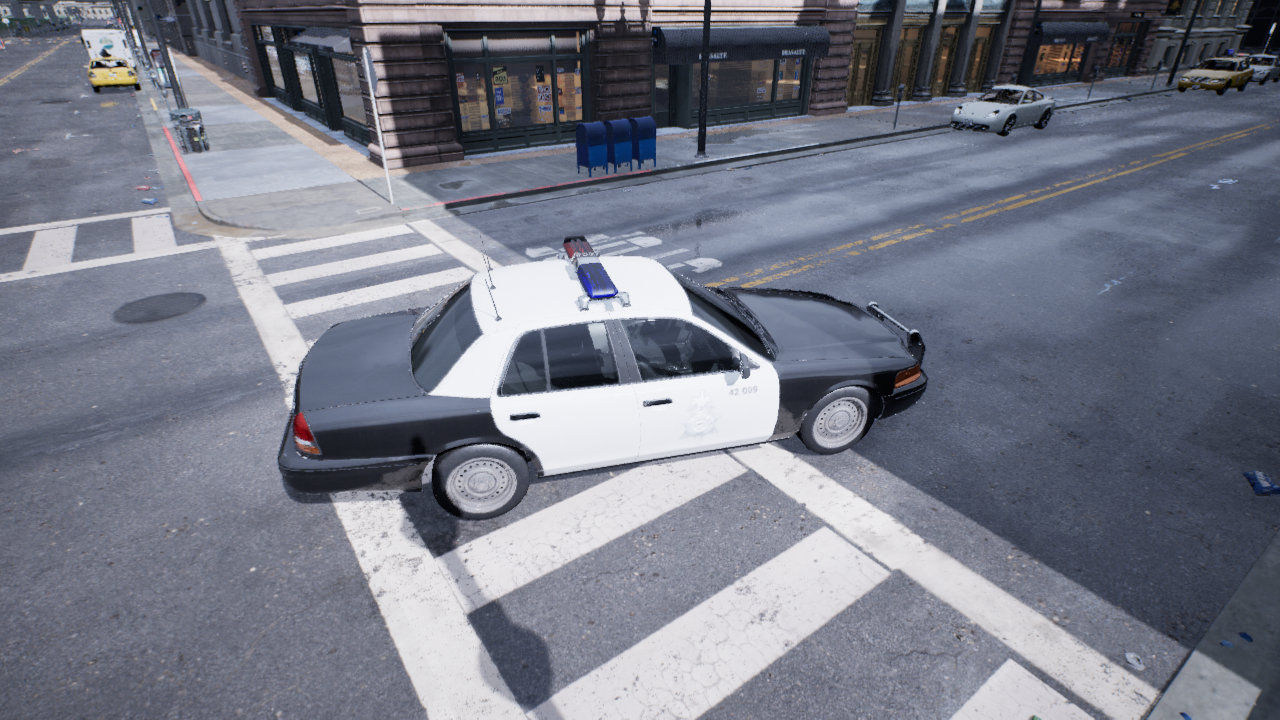
Venue: intersection
Lighting: overcast
Vehicle rig: sedan